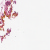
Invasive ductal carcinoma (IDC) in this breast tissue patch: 0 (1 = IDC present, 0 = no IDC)